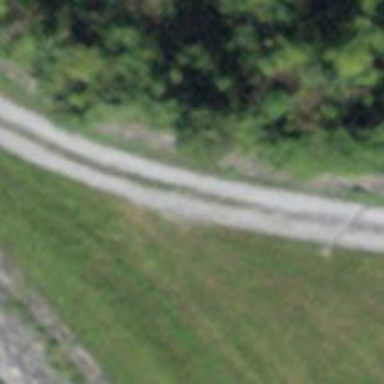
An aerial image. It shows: Unpaved service road.